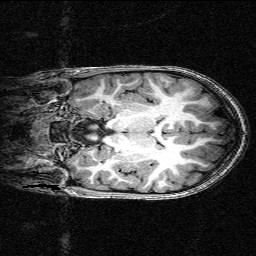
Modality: T1w
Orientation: coronal
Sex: female
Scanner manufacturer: siemens
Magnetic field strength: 3 T
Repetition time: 2.3 s
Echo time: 0.00336 s